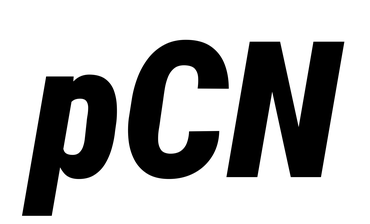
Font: Roboto-Italic_Condensed_Black_Italic